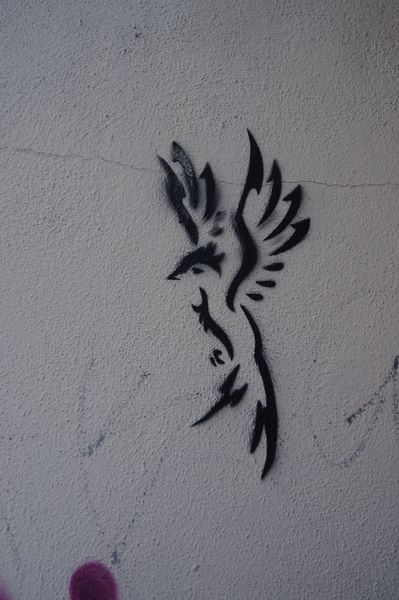
Titel: Bird
Standort: Ulm
Schlagwörter: flügel, kopf, vogel, grau, schwarz, wand, federn, fliegen, schwanz, schnabel, lila, silhouette, gesprüht, krallen, kolibri, schablone, graffiti, grafitti, grafiti, gefider, spray, street art, gesprayt, paradisvogel, tauboss